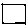
Label: square